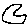
Label: moon